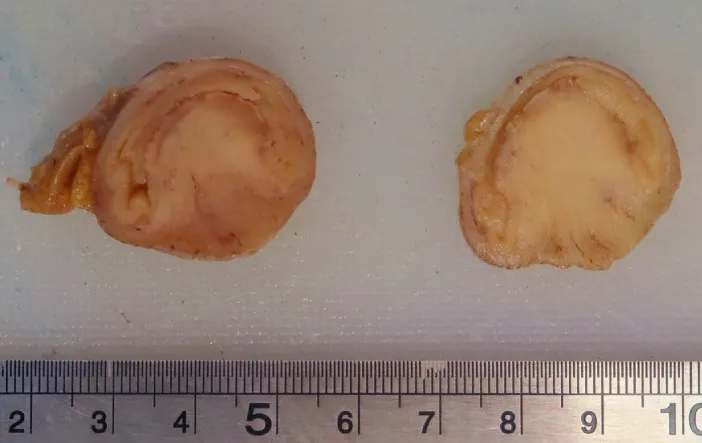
Two cross sections of the ileal tract showing the polypoid lesion.
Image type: pathology (immunostaining)